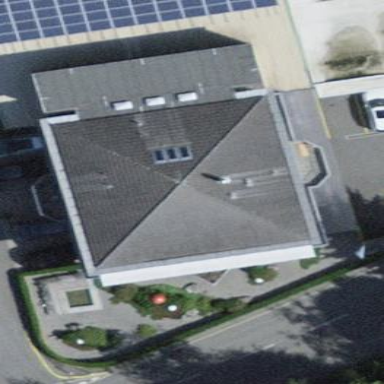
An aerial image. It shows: Building.